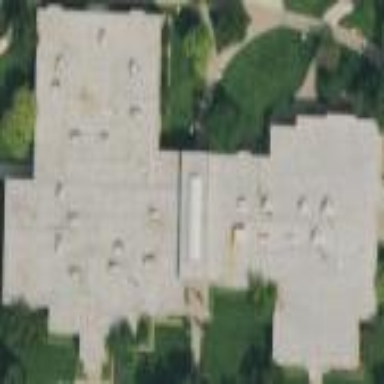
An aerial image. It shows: College building.